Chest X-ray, AP view. Patient: 75 years old, sex M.
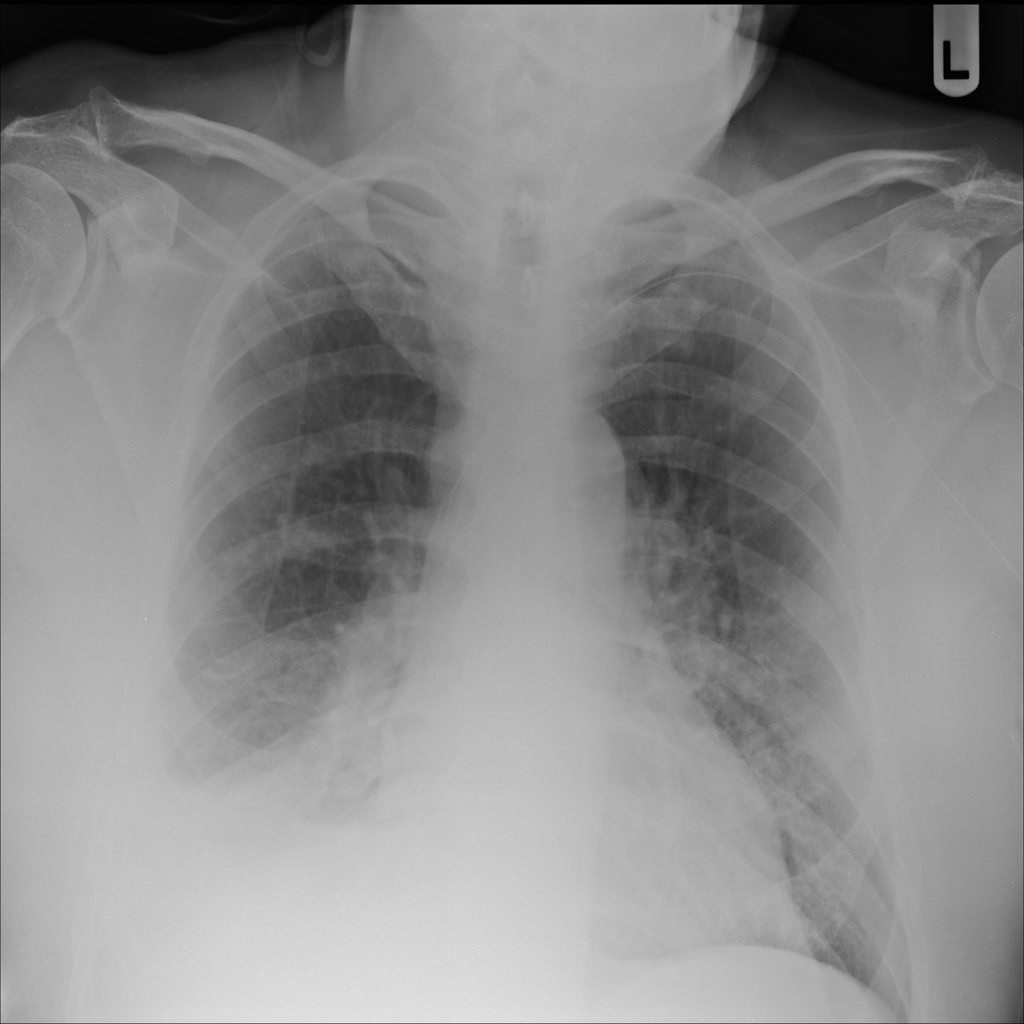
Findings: Effusion, Nodule